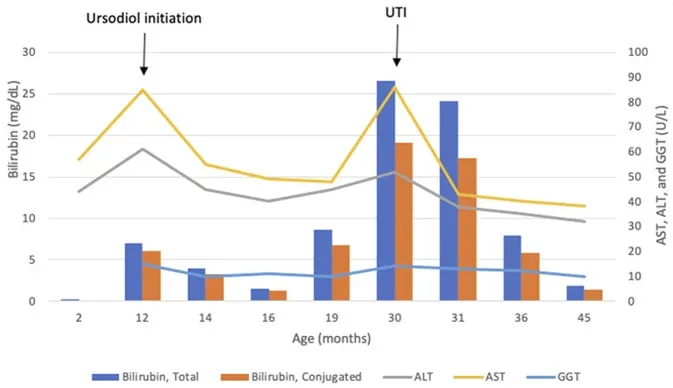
Time course of laboratory findings and selected clinical events. ALT, alanine aminotransferase; AST, aspartate aminotransferase; GGT, gamma-glutamyl transferase; UTI, urinary tract infection.
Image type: chart (chart)